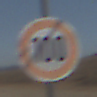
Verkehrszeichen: Geschwindigkeit100
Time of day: Midday
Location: Outdoor (RoadRail)
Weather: Clear
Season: Summer
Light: Natural